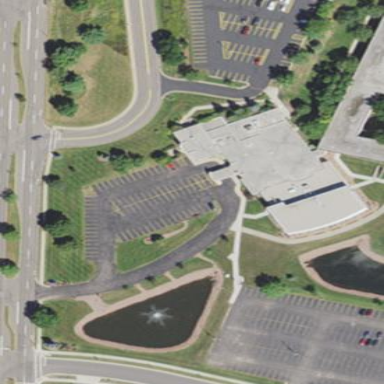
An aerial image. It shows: Parking area with surface.